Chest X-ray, PA view. Patient: 43 years old, sex F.
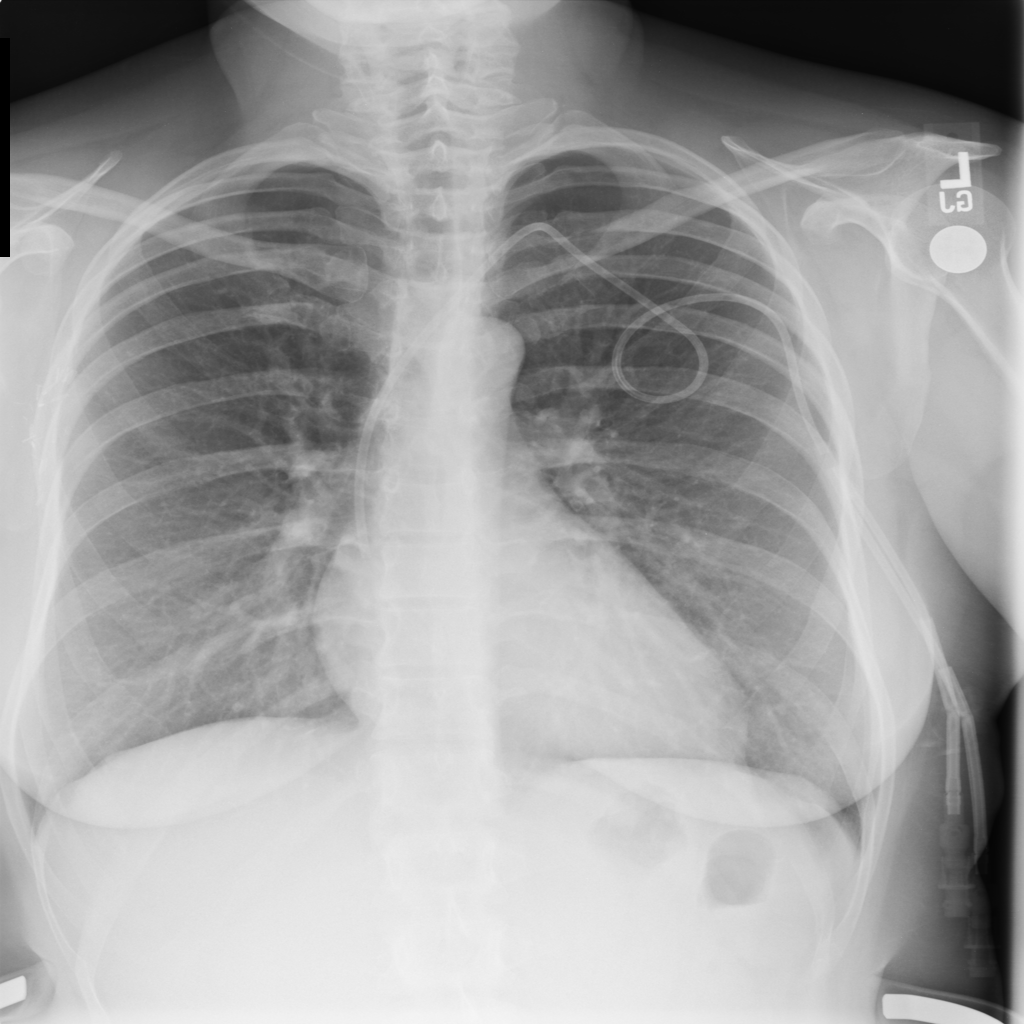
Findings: No Finding